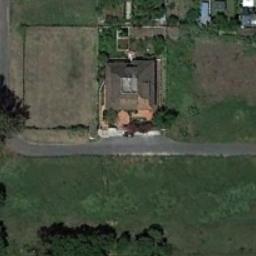
Label: residential